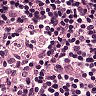
Metastatic tissue present: no